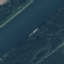
Land use / land cover: River